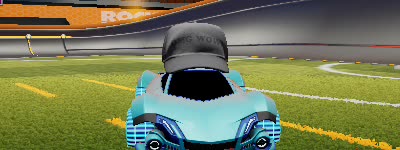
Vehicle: werewolf